Question: I am trying to create a simple JSF web application using MyFaces v 2.1 with WebSphere Application Server Community Edition v3.0.0.1 and Eclipse Juno but when I try to run the application the following error is returned
'''
java.lang.ClassNotFoundException: com.sun.faces.config.ConfigureListener
org.apache.geronimo.common.DeploymentException: java.lang.ClassNotFoundException: com.sun.faces.config.ConfigureListener
at org.apache.geronimo.web25.deployment.AbstractWebModuleBuilder.createWebAppClassFinder(AbstractWebModuleBuilder.java:665)
at org.apache.geronimo.web25.deployment.AbstractWebModuleBuilder.configureBasicWebModuleAttributes(AbstractWebModuleBuilder.java:698)
at org.apache.geronimo.tomcat.deployment.TomcatModuleBuilder.addGBeans(TomcatModuleBuilder.java:469)
at org.apache.geronimo.j2ee.deployment.SwitchingModuleBuilder.addGBeans(SwitchingModuleBuilder.java:174)
at org.apache.geronimo.j2ee.deployment.EARConfigBuilder.buildConfiguration(EARConfigBuilder.java:764)
at org.apache.geronimo.deployment.Deployer.deploy(Deployer.java:255)
at org.apache.geronimo.deployment.Deployer.deploy(Deployer.java:140)
at sun.reflect.NativeMethodAccessorImpl.invoke0(Native Method)
at sun.reflect.NativeMethodAccessorImpl.invoke(NativeMethodAccessorImpl.java:60)
at sun.reflect.DelegatingMethodAccessorImpl.invoke(DelegatingMethodAccessorImpl.java:37)
at java.lang.reflect.Method.invoke(Method.java:611)
at org.apache.geronimo.gbean.runtime.ReflectionMethodInvoker.invoke(ReflectionMethodInvoker.java:34)
at org.apache.geronimo.gbean.runtime.GBeanOperation.invoke(GBeanOperation.java:131)
at org.apache.geronimo.gbean.runtime.GBeanInstance.invoke(GBeanInstance.java:883)
at org.apache.geronimo.kernel.basic.BasicKernel.invoke(BasicKernel.java:245)
at org.apache.geronimo.kernel.KernelGBean.invoke(KernelGBean.java:344)
at sun.reflect.NativeMethodAccessorImpl.invoke0(Native Method)
at sun.reflect.NativeMethodAccessorImpl.invoke(NativeMethodAccessorImpl.java:60)
at sun.reflect.DelegatingMethodAccessorImpl.invoke(DelegatingMethodAccessorImpl.java:37)
at java.lang.reflect.Method.invoke(Method.java:611)
at org.apache.geronimo.gbean.runtime.ReflectionMethodInvoker.invoke(ReflectionMethodInvoker.java:34)
at org.apache.geronimo.gbean.runtime.GBeanOperation.invoke(GBeanOperation.java:131)
at org.apache.geronimo.gbean.runtime.GBeanInstance.invoke(GBeanInstance.java:883)
at org.apache.geronimo.kernel.basic.BasicKernel.invoke(BasicKernel.java:245)
at org.apache.geronimo.system.jmx.MBeanGBeanBridge.invoke(MBeanGBeanBridge.java:172)
at com.sun.jmx.interceptor.DefaultMBeanServerInterceptor.invoke(DefaultMBeanServerInterceptor.java:848)
at com.sun.jmx.mbeanserver.JmxMBeanServer.invoke(JmxMBeanServer.java:773)
at javax.management.remote.rmi.RMIConnectionImpl.doOperation(RMIConnectionImpl.java:1438)
at javax.management.remote.rmi.RMIConnectionImpl.access$200(RMIConnectionImpl.java:83)
at javax.management.remote.rmi.RMIConnectionImpl$PrivilegedOperation.run(RMIConnectionImpl.java:1276)
at java.security.AccessController.doPrivileged(AccessController.java:284)
at javax.management.remote.rmi.RMIConnectionImpl.doPrivilegedOperation(RMIConnectionImpl.java:1378)
at javax.management.remote.rmi.RMIConnectionImpl.invoke(RMIConnectionImpl.java:799)
at sun.reflect.GeneratedMethodAccessor73.invoke(Unknown Source)
at sun.reflect.DelegatingMethodAccessorImpl.invoke(DelegatingMethodAccessorImpl.java:37)
at java.lang.reflect.Method.invoke(Method.java:611)
at sun.rmi.server.UnicastServerRef.dispatch(UnicastServerRef.java:322)
at sun.rmi.transport.Transport$1.run(Transport.java:171)
at java.security.AccessController.doPrivileged(AccessController.java:284)
at sun.rmi.transport.Transport.serviceCall(Transport.java:167)
at sun.rmi.transport.tcp.TCPTransport.handleMessages(TCPTransport.java:547)
at sun.rmi.transport.tcp.TCPTransport$ConnectionHandler.run0(TCPTransport.java:802)
at sun.rmi.transport.tcp.TCPTransport$ConnectionHandler.run(TCPTransport.java:661)
at java.util.concurrent.ThreadPoolExecutor$Worker.runTask(ThreadPoolExecutor.java:897)
at java.util.concurrent.ThreadPoolExecutor$Worker.run(ThreadPoolExecutor.java:919)
at java.lang.Thread.run(Thread.java:736)
Caused by: java.lang.ClassNotFoundException: com.sun.faces.config.ConfigureListener
at org.eclipse.osgi.internal.loader.BundleLoader.findClassInternal(BundleLoader.java:513)
at org.eclipse.osgi.internal.loader.BundleLoader.findClass(BundleLoader.java:429)
at org.eclipse.osgi.internal.loader.BundleLoader.findClass(BundleLoader.java:417)
at org.apache.geronimo.hook.equinox.GeronimoClassLoader.loadClass(GeronimoClassLoader.java:85)
at java.lang.ClassLoader.loadClass(ClassLoader.java:626)
at org.eclipse.osgi.internal.loader.BundleLoader.loadClass(BundleLoader.java:345)
at org.eclipse.osgi.framework.internal.core.BundleHost.loadClass(BundleHost.java:229)
at org.eclipse.osgi.framework.internal.core.AbstractBundle.loadClass(AbstractBundle.java:1207)
at org.apache.geronimo.web25.deployment.AbstractWebModuleBuilder.addClass(AbstractWebModuleBuilder.java:670)
at org.apache.geronimo.web25.deployment.AbstractWebModuleBuilder.createWebAppClassFinder(AbstractWebModuleBuilder.java:661)
... 45 more
'''
Presumably the error is occurring because the MyFaces jar files are not in the class path however I cannot figure out where I'm going wrong as the build path in Eclipse contains the required jars. I've also tried copying the jar files into the WEB-INF/lib directory but to no avail.
The screenshot below shows the project structure along with the libraries.

Is there something specific I need to do either in Eclipse or WASCE to include the jar files or does the problem lie elsewhere?
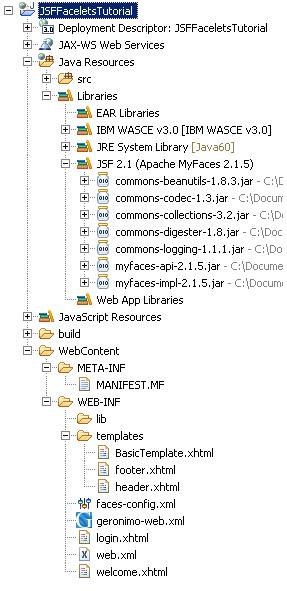
Answer: '''
Caused by: java.lang.ClassNotFoundException: com.sun.faces.config.ConfigureListener
'''
The missing class is part of <URL>.
You shouldn't need that class at all when using MyFaces. This exception can have the following possible causes:
- There's a manually definied '<listener>' entry in webapp's 'web.xml' or the 'web-fragment.xml' of any of the deployed JARs in '/WEB-INF/lib' which references this Mojarra-specific listener class. - There's somewhere a loose Mojarra '.tld' file in the classpath (very unlikely, who would ever extract a JAR file and put its loose contents in the classpath?). TLD files get autoinitialized and can contain a '<listener>' entry which can trigger autoregistration of a 'ServletContextListener' implementation (such as the Mojarra 'ConfigureListener').
Those conflicts can be fixed by just removing it.